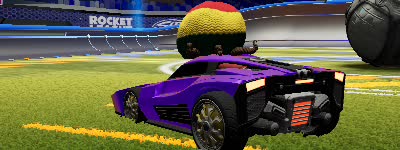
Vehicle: breakout